Question: I am trying to figure how to segue to a new view when the user selects a certain row in the current tableview. I am thinking this will be done by the didselectrowatindexpath method but can not figure out the logic of how it will work. I would like it to display a view with the specific courses in the subject the user selected. I think this will use an array? I would appreciate any help here thanks.

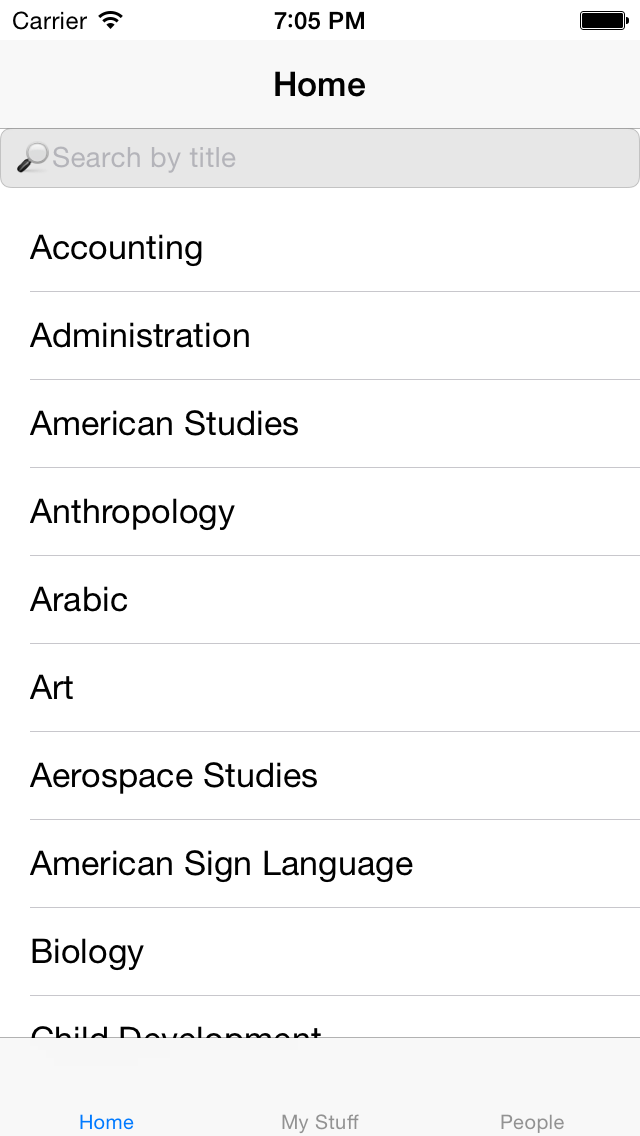
Answer: Yes, you're right, you can do this be responding to didSelectRowAtIndexPath.
You can have a view controller as your table view delegate that implements these methods:
'''
func tableView(tableView: UITableView, didSelectRowAtIndexPath indexPath: NSIndexPath)
{
if let thing = self.things.objectAtIndex(indexPath.row) as? Thing
{
self.performSegueWithIdentifier("OpenThing", sender: thing)
}
}
'''
Where "OpenThing" is a segue defined in my storyboard.
Then I have overridden the prepareForSegue method:
'''
override func prepareForSegue(segue: UIStoryboardSegue, sender: AnyObject?)
{
if segue.identifier == "OpenThing"
{
if let controller = segue.destinationViewController as? ThingViewController
{
if let thing = sender as? Thing
{
controller.thing = thing
}
}
}
}
'''
This is a contrived example of having an array of "Things". I access a thing by row index then segue to the next view controller, providing the thing that I want to display.